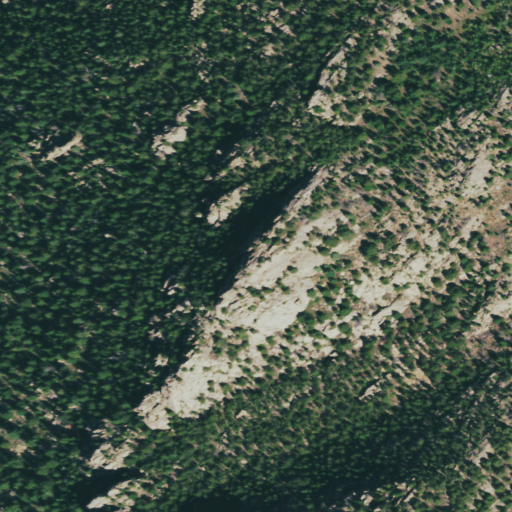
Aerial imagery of mountain in Colorado named North Sheep Mountain containing evergreen forest and shrub